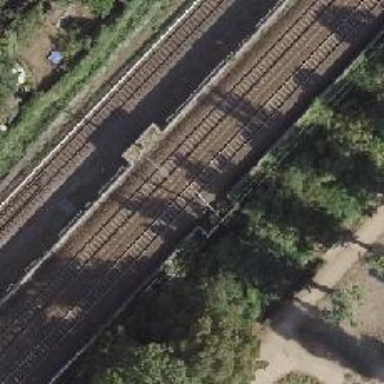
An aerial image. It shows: Railway milestone with catenary mast.